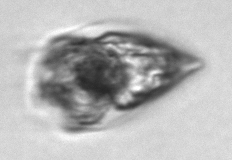
Label: Tintinnina